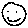
Label: smiley face